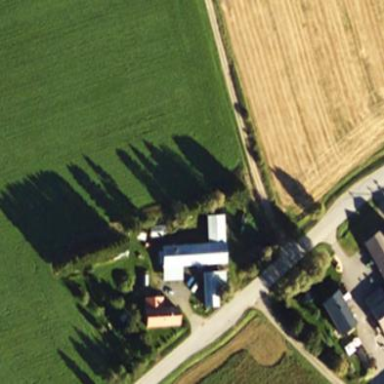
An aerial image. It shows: Farmyard area.